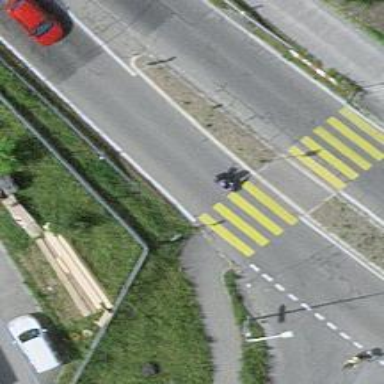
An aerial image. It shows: Marked crossing on the road.